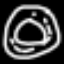
Label: donut